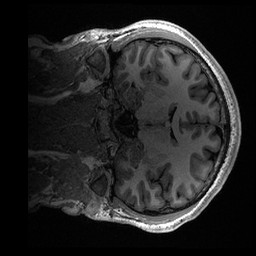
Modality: T1w
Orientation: coronal
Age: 20
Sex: male
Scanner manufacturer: ge
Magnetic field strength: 3 T
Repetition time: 0.006952 s
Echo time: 0.00292 s